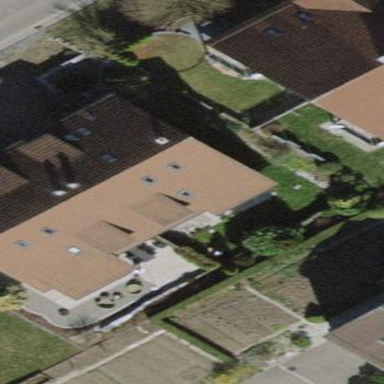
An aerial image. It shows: Building with tiled roof.